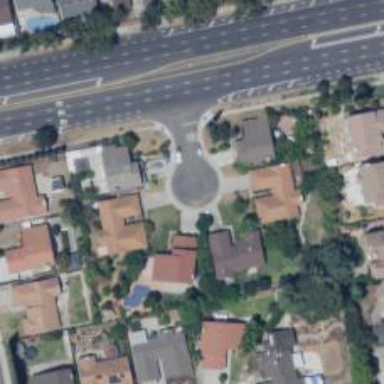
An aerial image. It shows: Turning circle on the road.